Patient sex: F
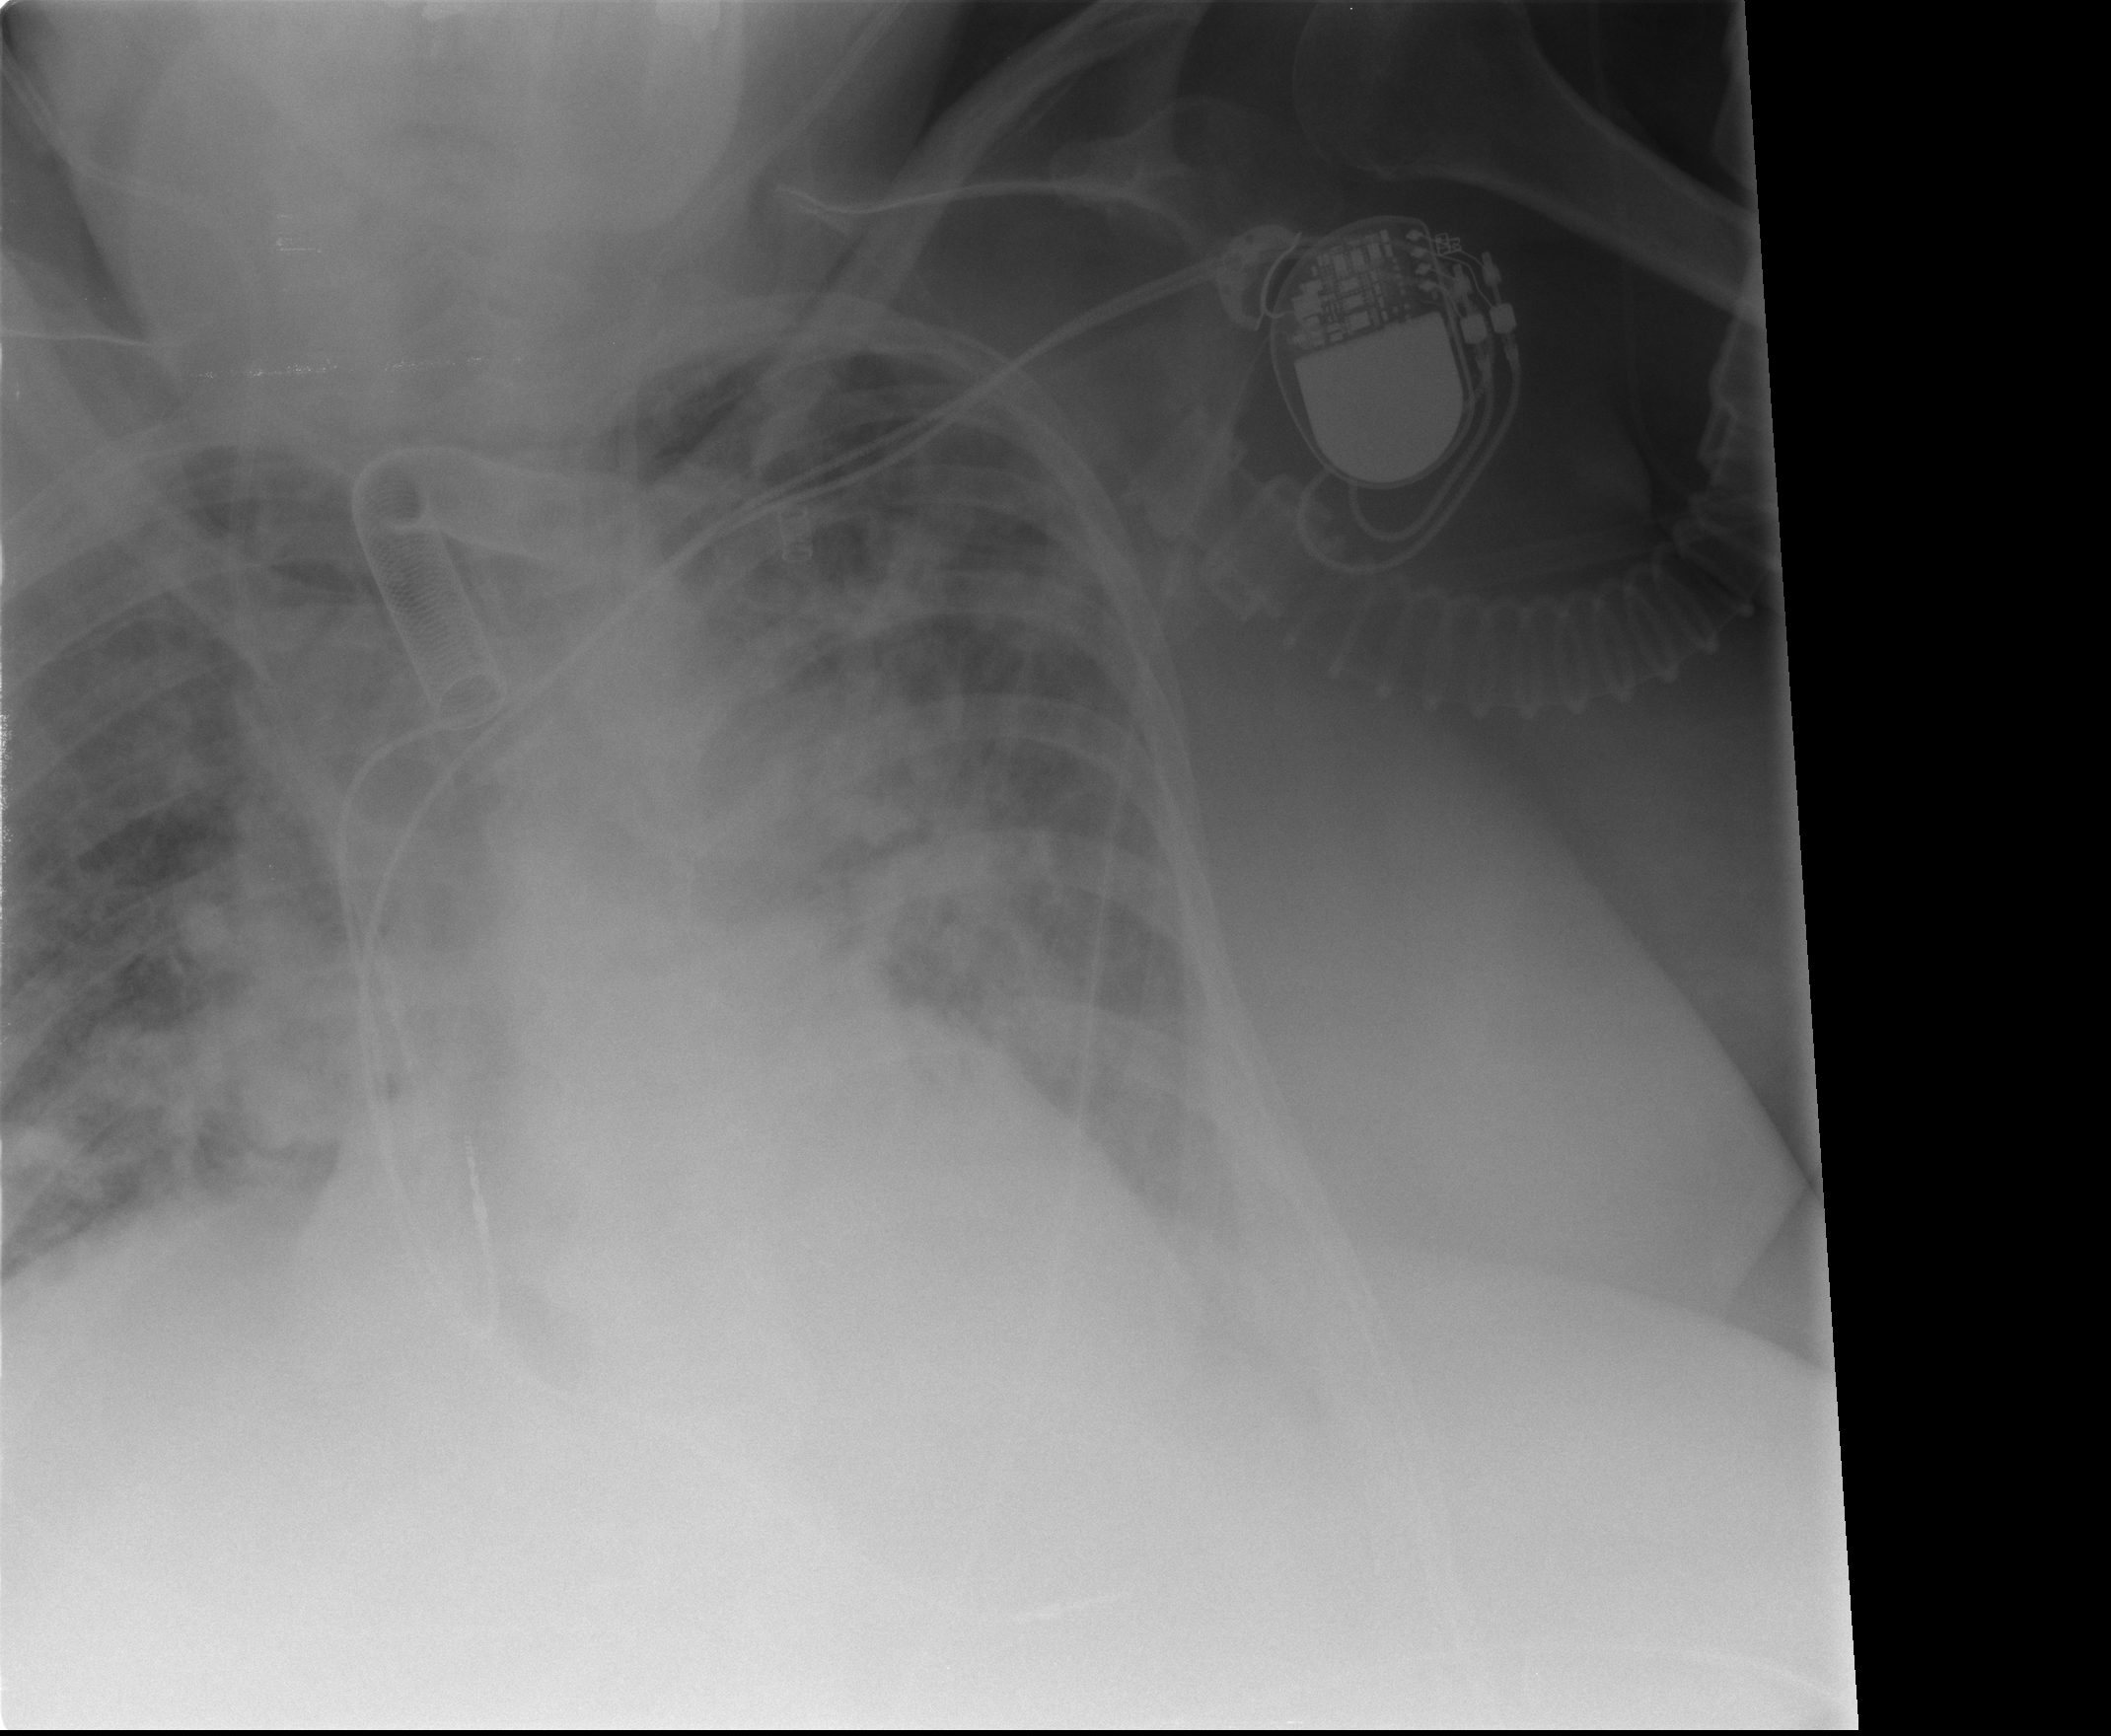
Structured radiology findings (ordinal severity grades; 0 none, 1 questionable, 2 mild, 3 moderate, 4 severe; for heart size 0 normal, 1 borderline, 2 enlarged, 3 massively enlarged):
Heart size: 2
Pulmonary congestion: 2
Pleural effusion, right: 2
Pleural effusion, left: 2
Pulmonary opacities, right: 3
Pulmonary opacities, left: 3
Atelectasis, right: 2
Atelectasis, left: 2